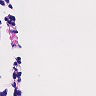
Metastatic tissue present: no